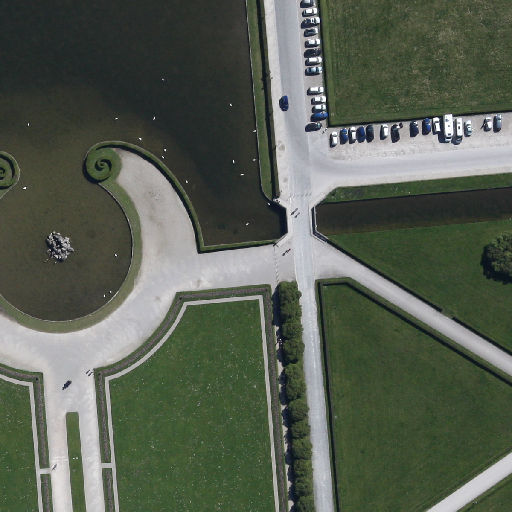
Referring expression: light-duty vehicle in the parking area